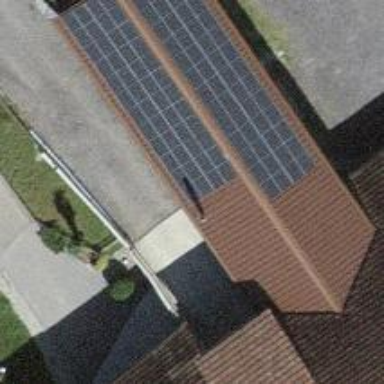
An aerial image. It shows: Solar power generator using photovoltaic panels.